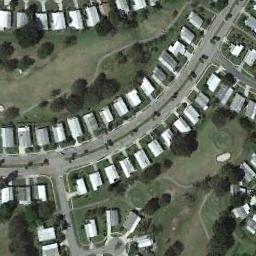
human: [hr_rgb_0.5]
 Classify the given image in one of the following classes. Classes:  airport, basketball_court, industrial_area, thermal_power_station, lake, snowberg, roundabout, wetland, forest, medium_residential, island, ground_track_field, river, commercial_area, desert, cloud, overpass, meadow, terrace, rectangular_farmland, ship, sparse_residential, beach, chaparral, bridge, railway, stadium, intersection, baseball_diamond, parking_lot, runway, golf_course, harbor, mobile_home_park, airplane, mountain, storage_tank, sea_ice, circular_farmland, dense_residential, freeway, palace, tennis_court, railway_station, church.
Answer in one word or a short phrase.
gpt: mobile_home_park